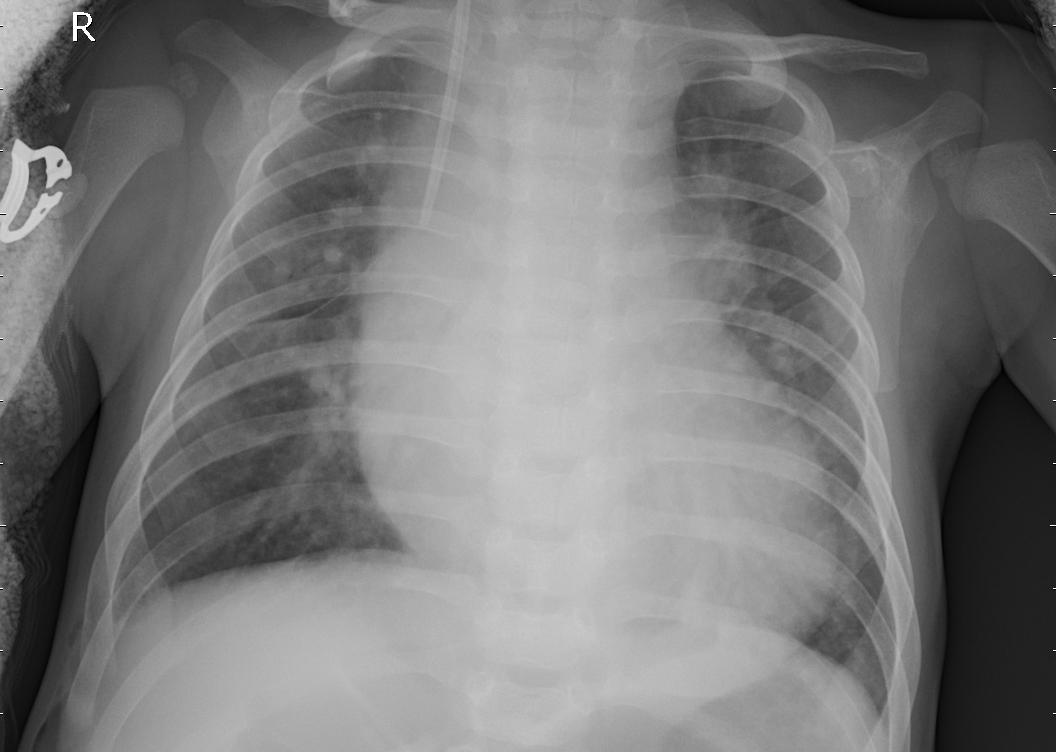
Diagnosis: PNEUMONIA